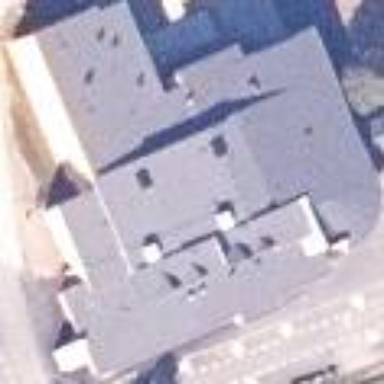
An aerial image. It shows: School building.